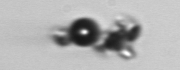
Label: bead